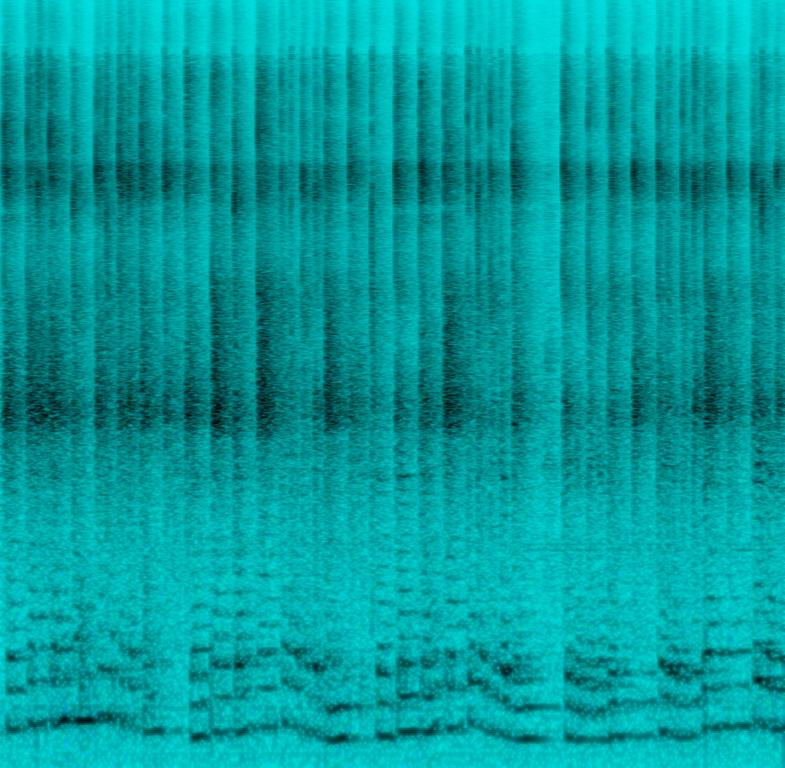
a male voice is singing a melody with changing tempos while snipping his fingers rhythmically. The recording sounds like it has been recorded in an empty room. This song may be playing, practicing snipping and singing along.